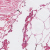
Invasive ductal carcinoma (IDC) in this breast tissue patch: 0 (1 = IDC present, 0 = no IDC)